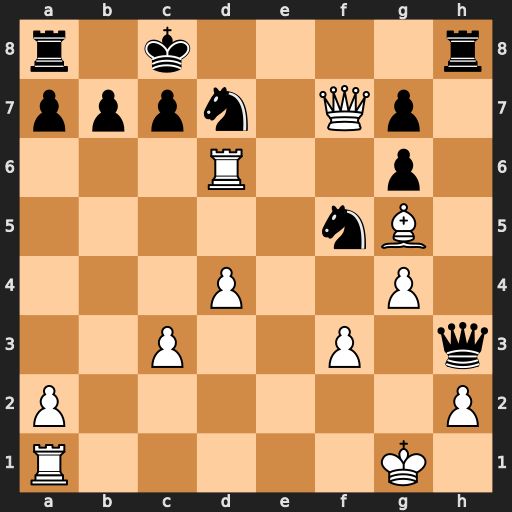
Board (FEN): r1k4r/pppn1Qp1/3R2p1/5nB1/3P2P1/2P2P1q/P6P/R5K1
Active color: w
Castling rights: -
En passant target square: -
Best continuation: Qxd7+ Kb8 Qd8+ Rxd8 Rxd8#